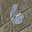
Label: 6